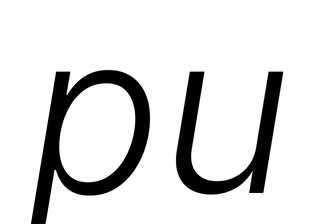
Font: Inter-Italic_Light_Italic